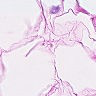
Metastatic tissue present: no